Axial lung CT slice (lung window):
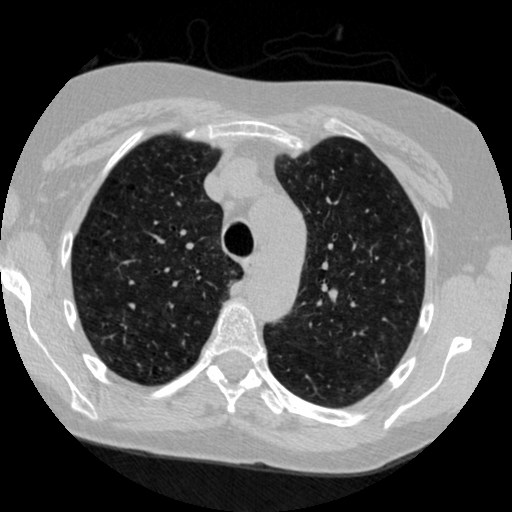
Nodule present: no